Question: I'm using 'django-tables2' to display a table containing an integer value and would like to know how to right-justify the column.
Is there a parameter/attr in the 'tables.py'?
Here's what's displaying:

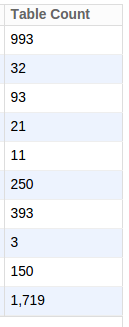
Answer: All 'td' and 'th' elements in the generated html will have the column name as a class attribute. That way you can easily refer to a column in your CSS.
Additionally, you can provide attributes for 'th', 'td' cell elements by passing a keyword argument 'attrs' to the definition of the 'Column' as described in the <URL>:
'''
class SimpleTable(tables.Table):
name = tables.Column(
attrs={
"th": {"id": "foo"},
"td": {"align": "right"}
}
)
'''
The'th' and 'td' elements of this column will look like:
'''
<th id="foo" class="name"> ... </th>
<td align="right" class="name"> ... </td>
'''